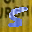
Label: 5